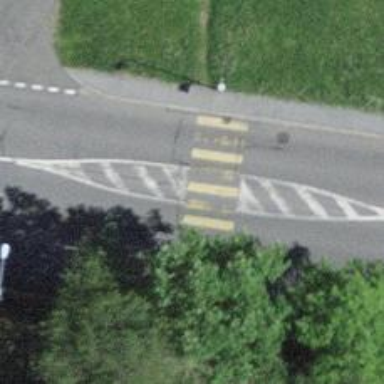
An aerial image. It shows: Marked crossing with zebra sign and island in the middle.